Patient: sex M, age 26
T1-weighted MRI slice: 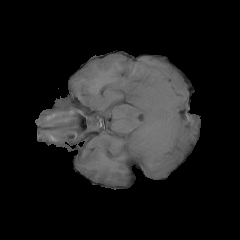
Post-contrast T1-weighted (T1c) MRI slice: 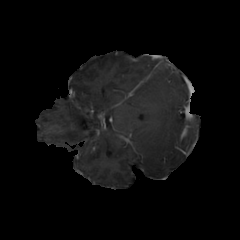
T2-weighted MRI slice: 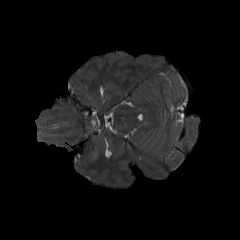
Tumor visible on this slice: no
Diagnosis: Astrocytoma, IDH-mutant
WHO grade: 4